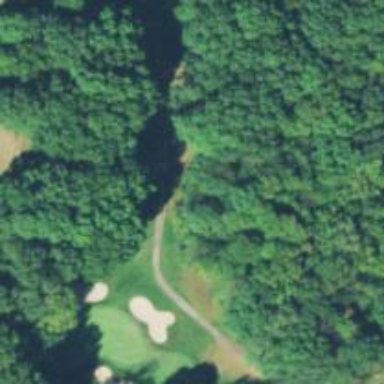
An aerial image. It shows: Golf tee.